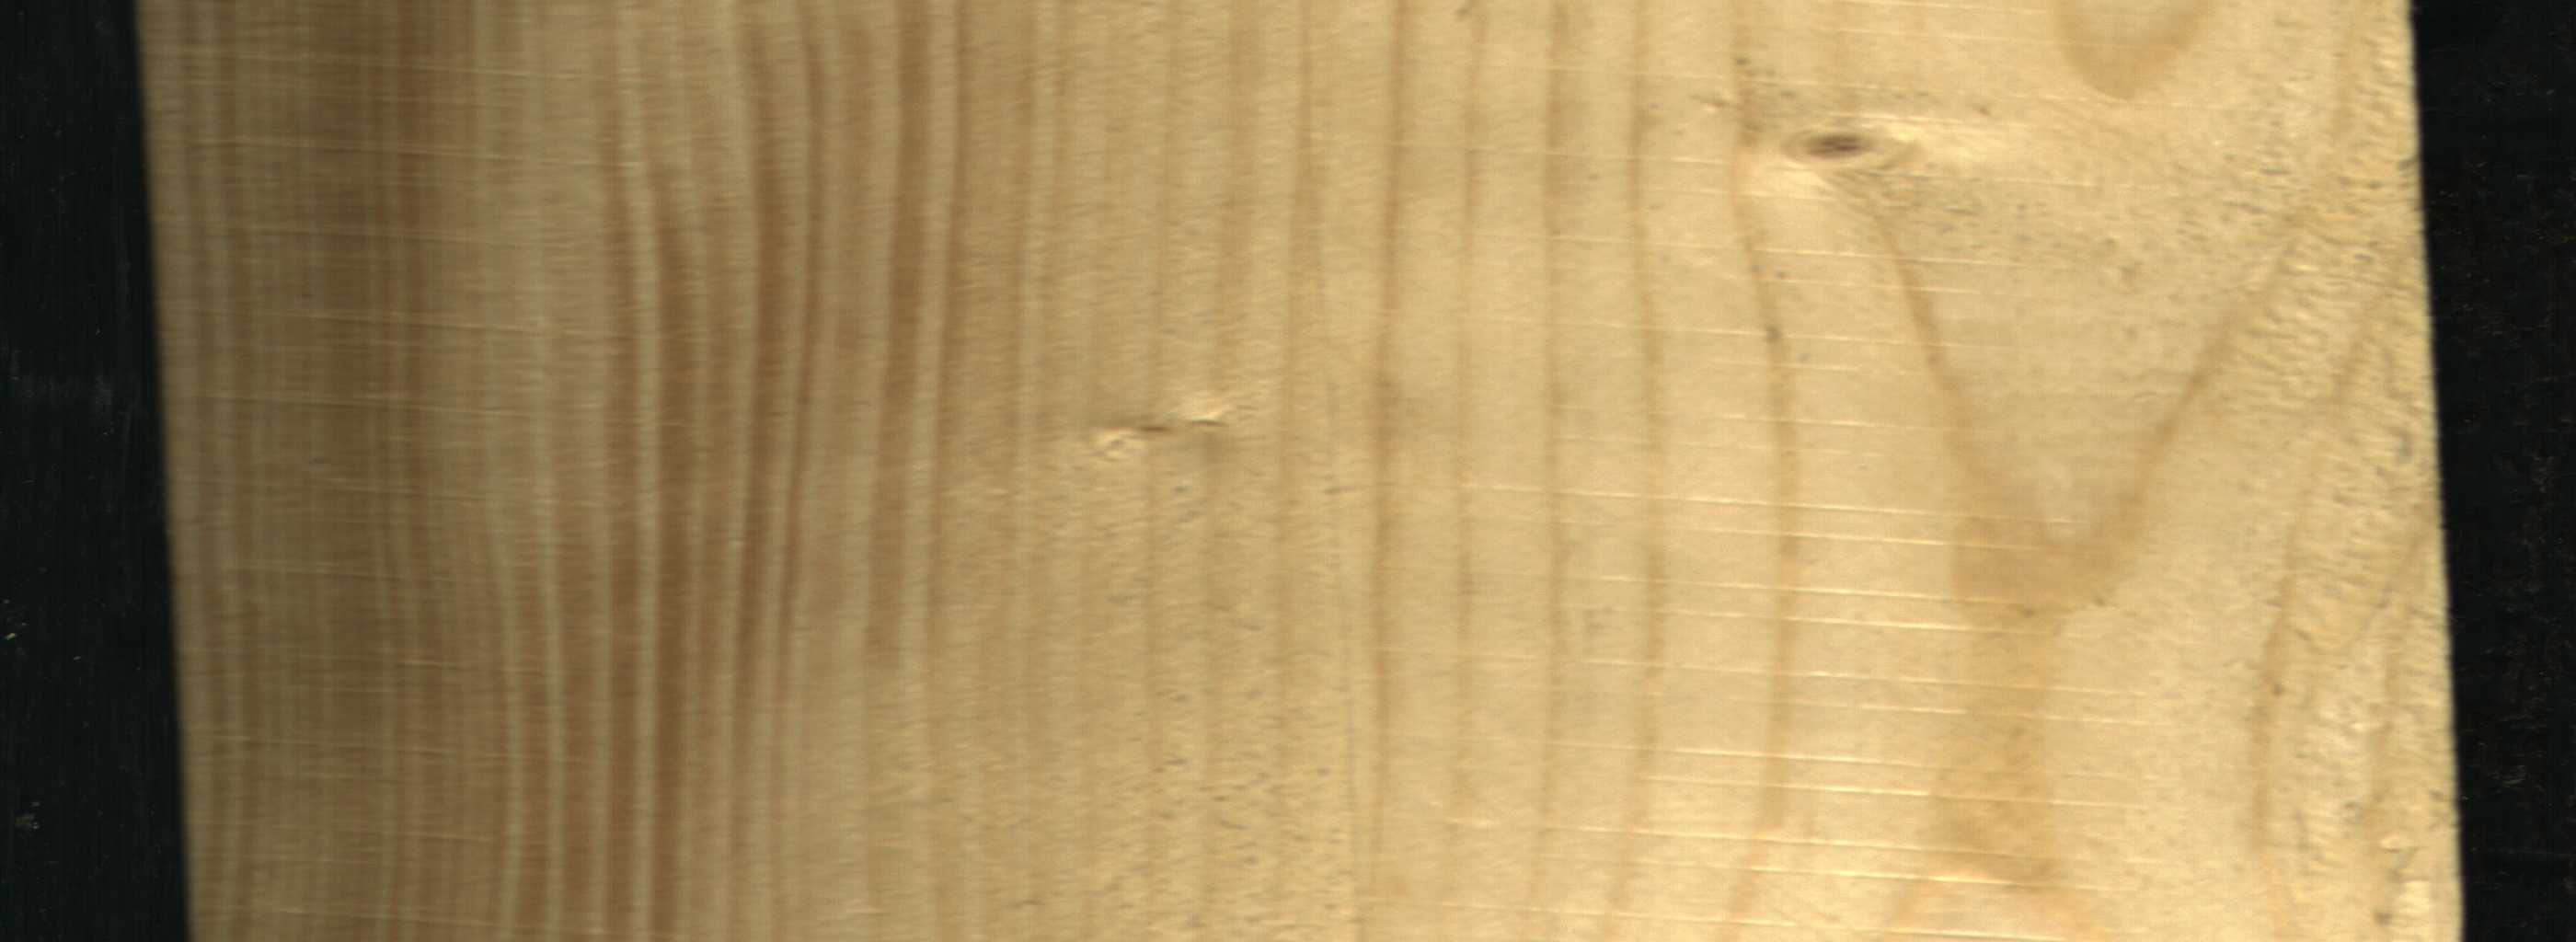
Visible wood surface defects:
Live_Knot